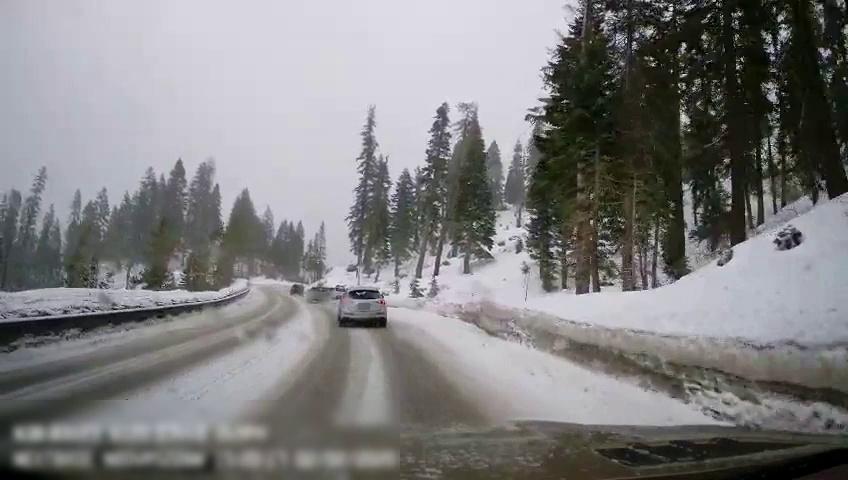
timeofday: Day
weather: Snowy
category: Drivable Space
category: Vehicles | SUV
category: Vehicles | Car
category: Vehicles | Car
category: Vehicles | SUV